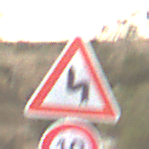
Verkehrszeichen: DoppelkurveZunaechstLinks
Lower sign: Geschwindigkeit10
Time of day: SunriseSunset
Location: Outdoor (RoadRail)
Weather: PartlyCloudy
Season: NotSpecified
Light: Natural